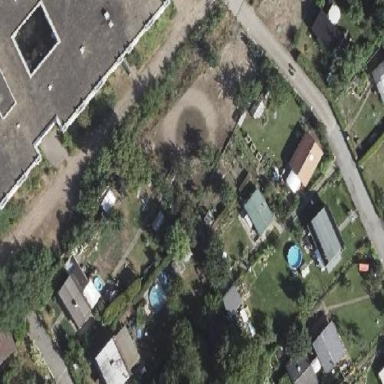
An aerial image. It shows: Plot in the allotments.